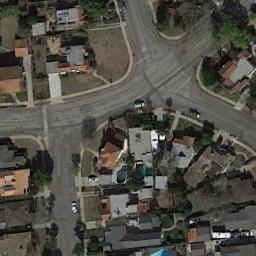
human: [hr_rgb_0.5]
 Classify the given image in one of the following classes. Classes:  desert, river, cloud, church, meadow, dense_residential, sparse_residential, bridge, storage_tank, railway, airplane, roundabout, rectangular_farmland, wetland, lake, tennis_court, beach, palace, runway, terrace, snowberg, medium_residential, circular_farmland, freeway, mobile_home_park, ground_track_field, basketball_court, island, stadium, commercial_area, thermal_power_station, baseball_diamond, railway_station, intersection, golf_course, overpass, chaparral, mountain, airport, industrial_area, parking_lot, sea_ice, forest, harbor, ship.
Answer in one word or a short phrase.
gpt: intersection